Question: i'd like to know how to solve a definite integral in Mathematica.

I do know all variables except b, and need to solve for F(b)=0.
How can i solve it in Mathematica?
Here is my try:
'''
NSolve[Integrate[1/(8*(1 - ff) (2 Pi)^0.5) E^(-0.5*((x - 1.1)/(1 - ff)/8)^2), {x, 0, 9999}] == -0.44531779637243296, ff]
'''
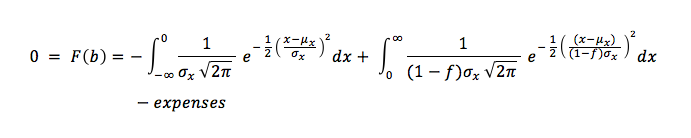
Answer: These integrals can be trivially expressed in terms of an error function: <URL> numerically solve non-linear equations. Virtually any language has this, so pick anything you're familiar with. In Mathematica, look up 'Erf' and 'NSolve'.